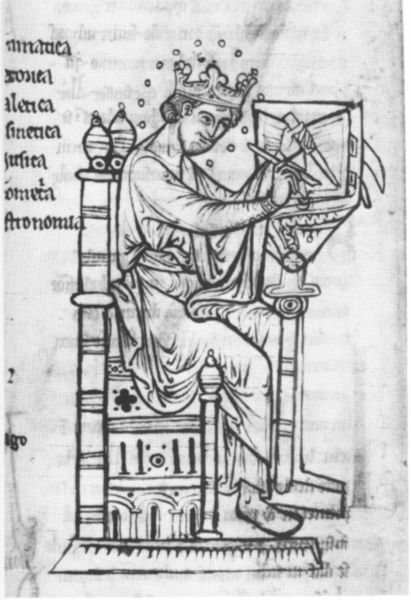
Titel: Bestiarium und andere Texte
Institution: Cambridge, University Library
Schlagwörter: fuß, mann, weiß, mund, nase, ohr, schwarz, stuhl, zeichnung, bart, augen, messer, kirche, haare, sitzend, blatt, krone, schrift, spieler, grafik, könig, thron, faltenwurf, punkte, buch, türmchen, druck, seite, illustration, text, herrscher, malen, stift, pult, einband, schreiben, christlich, mittelalter, religiös, macht, schreiber, schreibpult, david, aufgeschlagen, leier, miniatur, biblisch, historisch, stifte, latein, rohrfeder, buchillustration, buchmalerei, früh, meissel, codex, astronom, laschen, buchkunst, frühmittelalter, #stuhl, früh mittelalter4, astronomia